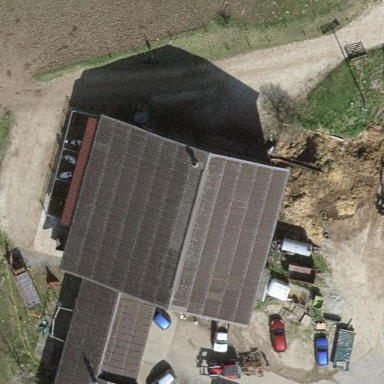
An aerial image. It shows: Farmyard area.